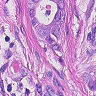
Metastatic tissue present: yes